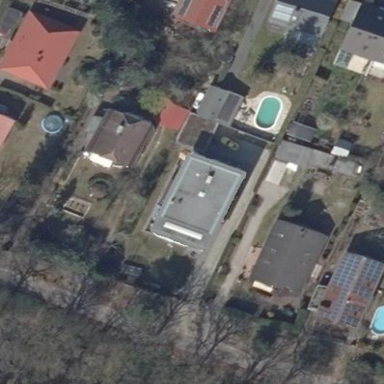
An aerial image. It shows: Driveway leading up to building with roof.